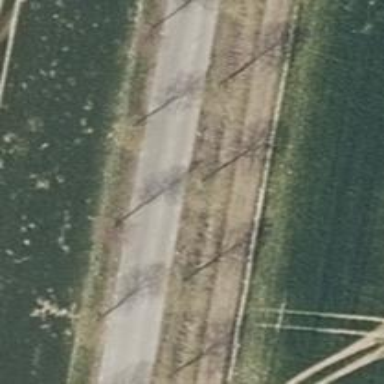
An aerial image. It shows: Deciduous broadleaved tree.